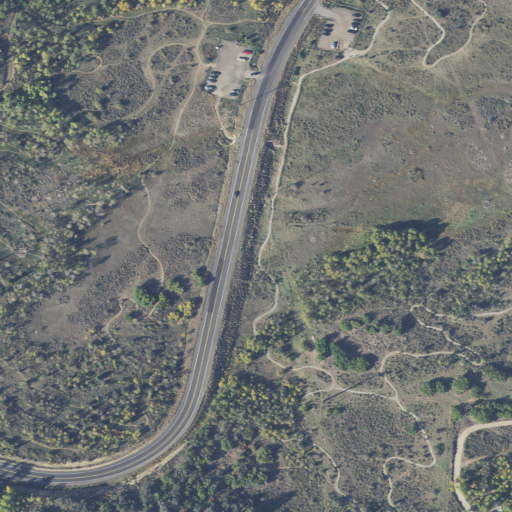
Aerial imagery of depression(s) in Utah named Bear Hollow containing shrub, deciduous forest, open development, evergreen forest, and low intensity development